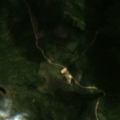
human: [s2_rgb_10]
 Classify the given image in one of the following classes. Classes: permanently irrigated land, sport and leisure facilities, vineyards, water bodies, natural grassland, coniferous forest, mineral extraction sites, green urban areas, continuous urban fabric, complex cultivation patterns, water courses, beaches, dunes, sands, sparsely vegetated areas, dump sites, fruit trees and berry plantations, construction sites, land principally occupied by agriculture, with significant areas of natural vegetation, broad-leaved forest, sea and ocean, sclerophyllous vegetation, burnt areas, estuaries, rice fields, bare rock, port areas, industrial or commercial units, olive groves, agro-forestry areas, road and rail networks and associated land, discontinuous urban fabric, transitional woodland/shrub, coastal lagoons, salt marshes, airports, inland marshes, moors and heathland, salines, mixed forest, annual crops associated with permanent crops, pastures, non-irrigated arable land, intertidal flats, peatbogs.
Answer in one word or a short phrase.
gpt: coniferous forest, transitional woodland/shrub